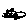
Label: cat